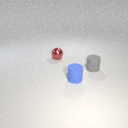
small blue rubber cylinder in front of small gray rubber cylinder